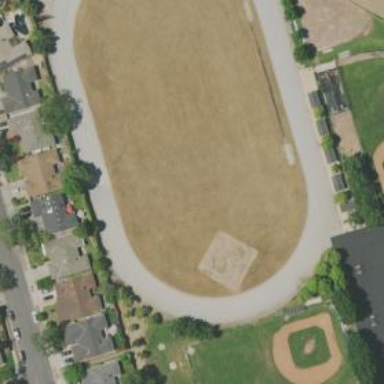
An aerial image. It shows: Sandy soccer pitch on grassland.